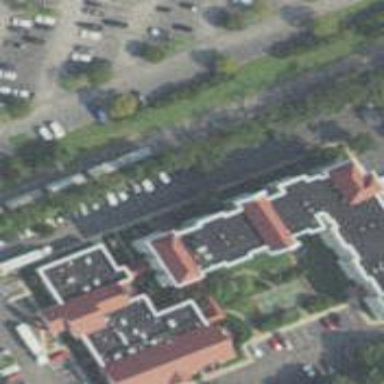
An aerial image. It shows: Hotel building.